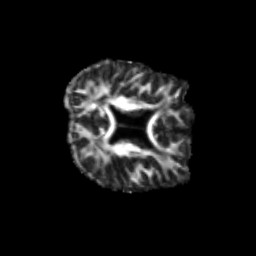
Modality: FA
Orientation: axial
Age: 36
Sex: male
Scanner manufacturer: siemens
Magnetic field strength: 3 T
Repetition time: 3.5 s
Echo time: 0.125 s